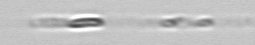
Label: Leptocylindrus